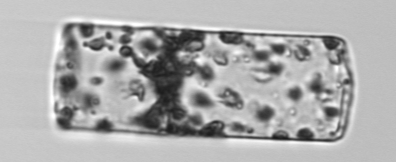
Label: Guinardia_flaccida